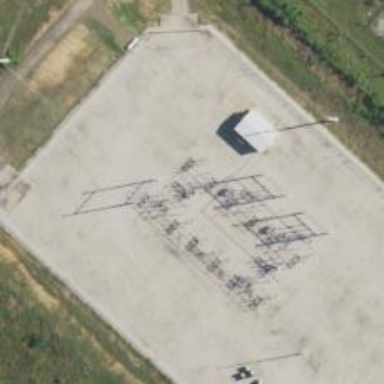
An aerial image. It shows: Switch used for power control.